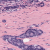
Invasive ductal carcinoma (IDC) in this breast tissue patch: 0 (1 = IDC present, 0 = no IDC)